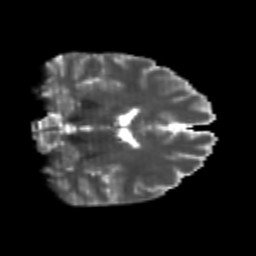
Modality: T2w
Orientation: coronal
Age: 21
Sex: male
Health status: healthy
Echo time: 0.074 s